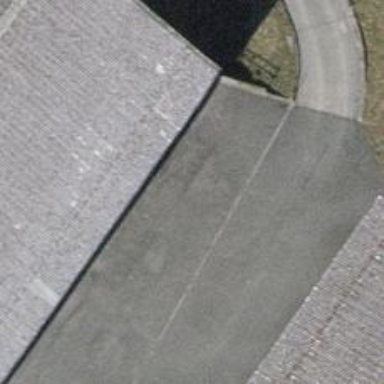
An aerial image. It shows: Driveway tunnel.